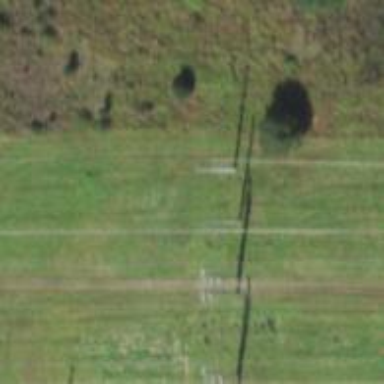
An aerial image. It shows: Power pole.